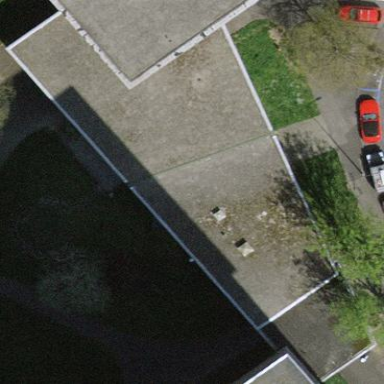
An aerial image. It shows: View of roof of building.